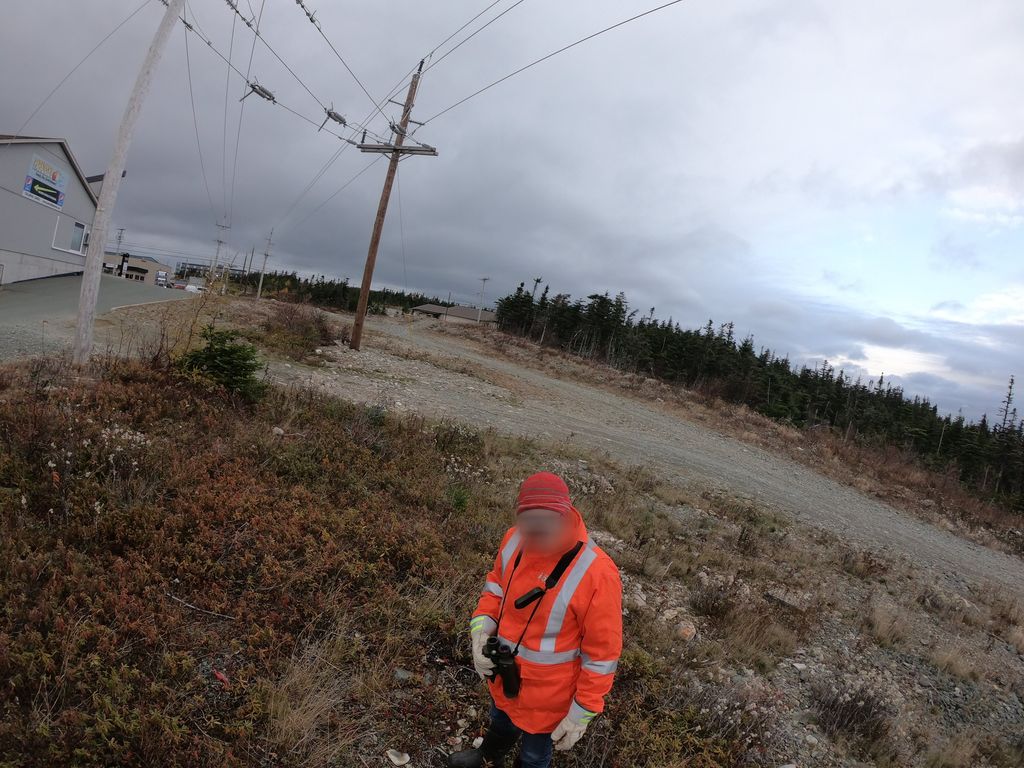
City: st_johns